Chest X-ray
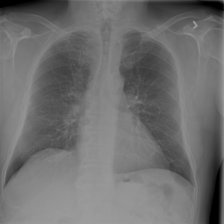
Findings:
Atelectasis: negative
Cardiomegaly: negative
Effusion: negative
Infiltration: positive
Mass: negative
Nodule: negative
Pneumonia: negative
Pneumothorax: negative
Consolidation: negative
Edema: negative
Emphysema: negative
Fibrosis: negative
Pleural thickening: negative
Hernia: negative